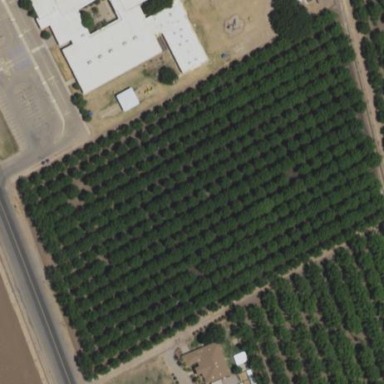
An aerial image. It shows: Orchard.